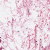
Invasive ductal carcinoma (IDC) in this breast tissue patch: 0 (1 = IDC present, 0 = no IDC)